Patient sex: F
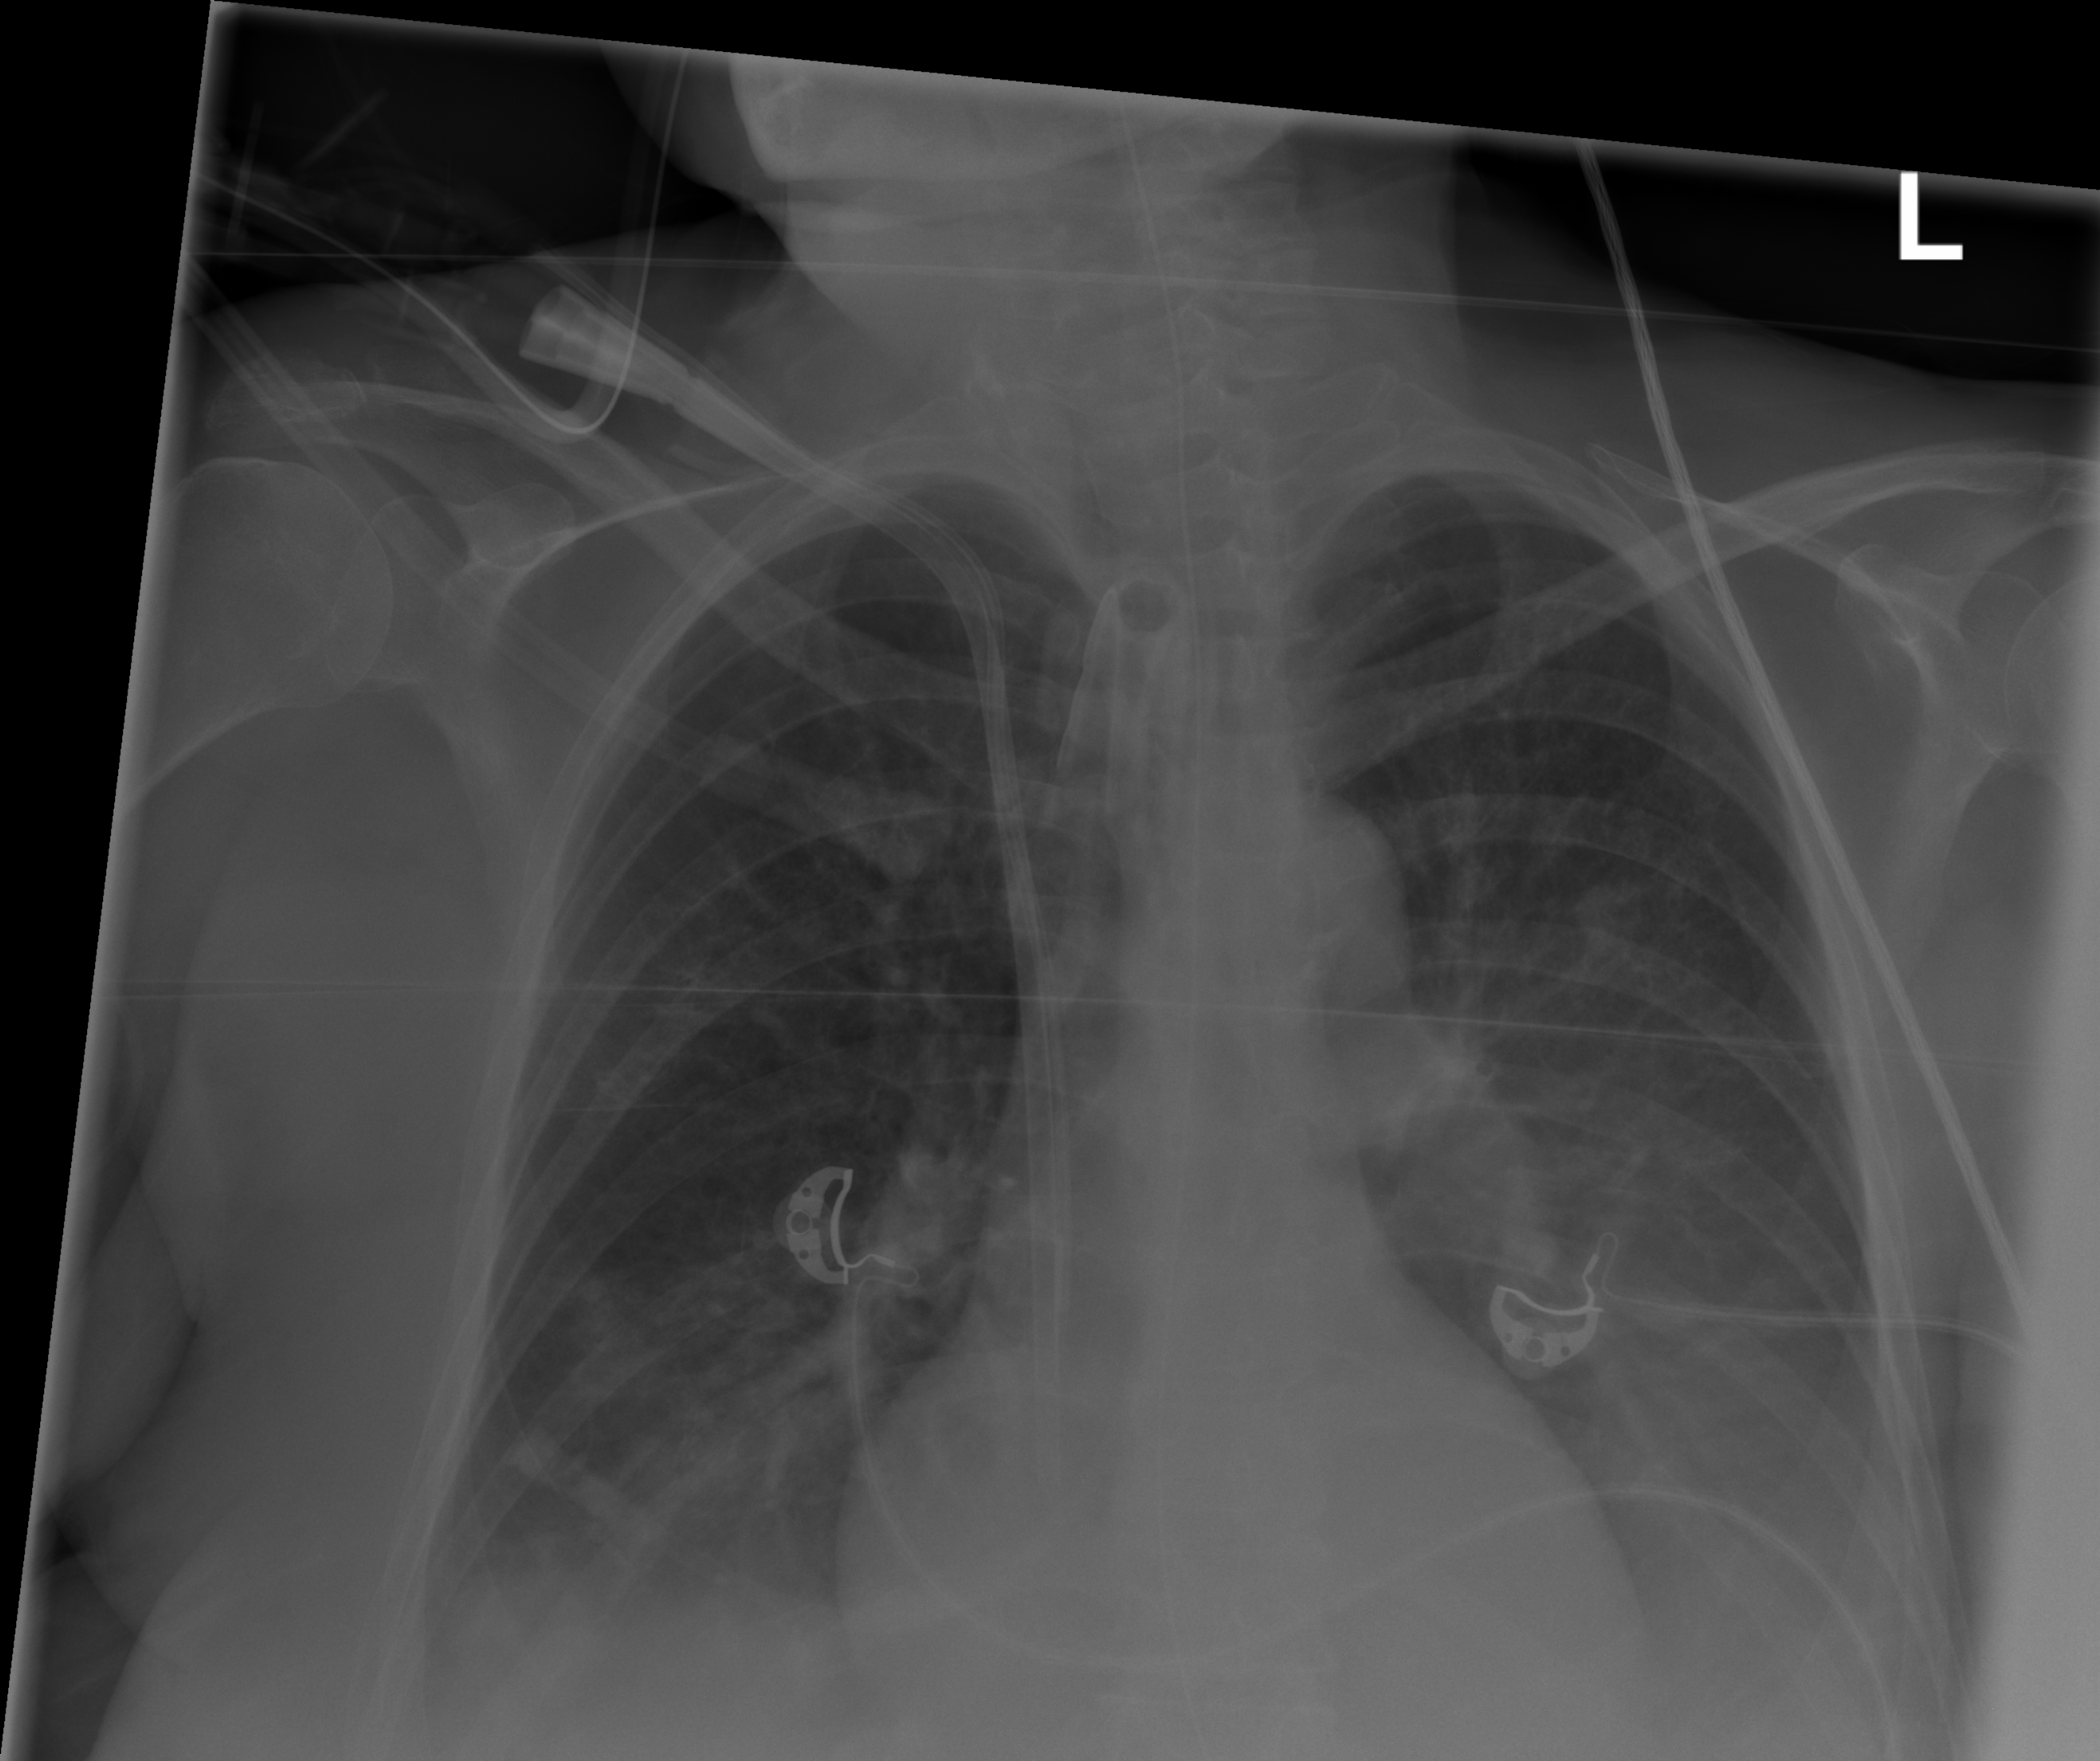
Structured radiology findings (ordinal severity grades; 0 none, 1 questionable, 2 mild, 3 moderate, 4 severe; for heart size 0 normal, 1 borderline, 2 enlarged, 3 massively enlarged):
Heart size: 0
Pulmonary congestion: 0
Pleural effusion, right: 2
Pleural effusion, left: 2
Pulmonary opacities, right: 0
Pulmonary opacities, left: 0
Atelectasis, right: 1
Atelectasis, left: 1